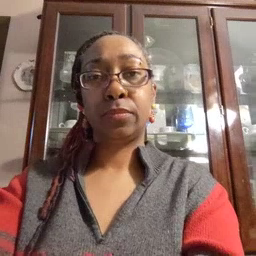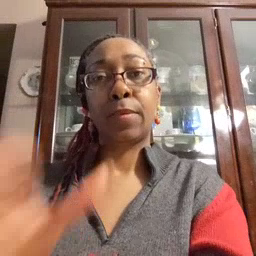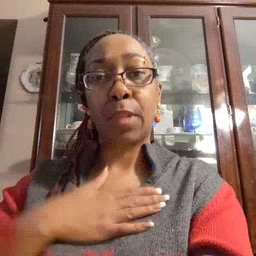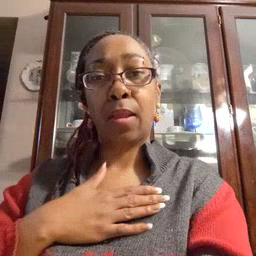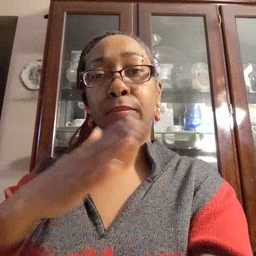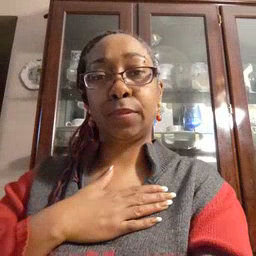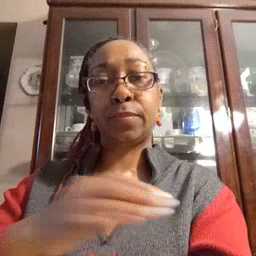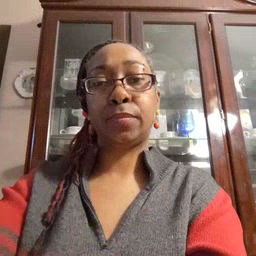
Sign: minemy